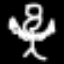
Label: angel